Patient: sex M, age 67
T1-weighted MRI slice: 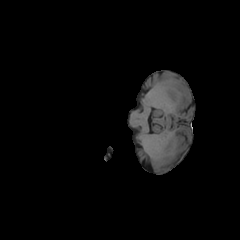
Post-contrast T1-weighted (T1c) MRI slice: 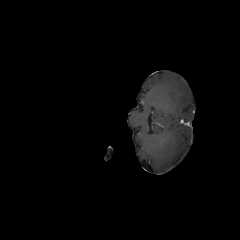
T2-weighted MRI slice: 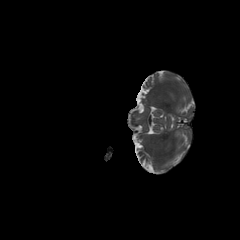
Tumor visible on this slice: no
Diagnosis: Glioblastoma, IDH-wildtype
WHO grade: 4